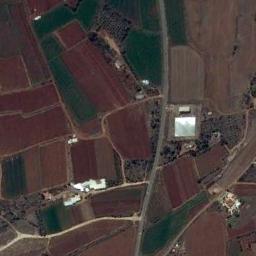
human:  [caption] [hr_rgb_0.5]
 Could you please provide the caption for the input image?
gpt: Some rectangular farmlands of different colors and sizes surround some white houses and a freeway goes through the farmlands .

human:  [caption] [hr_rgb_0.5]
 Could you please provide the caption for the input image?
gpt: Many green and brown mixed-sized rectangular farm fields .

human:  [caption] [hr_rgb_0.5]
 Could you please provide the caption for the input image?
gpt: There are some green and red rectangular farmland .

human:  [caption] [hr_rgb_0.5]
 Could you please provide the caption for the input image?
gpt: There are several buildings in rectangular farmlands .

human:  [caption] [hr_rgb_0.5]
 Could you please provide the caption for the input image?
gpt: There are some brown rectangular farmlands distributed irregularly .